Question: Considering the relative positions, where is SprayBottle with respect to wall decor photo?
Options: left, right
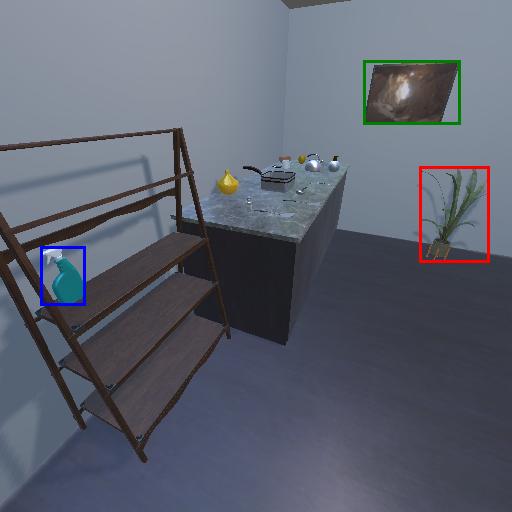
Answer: left